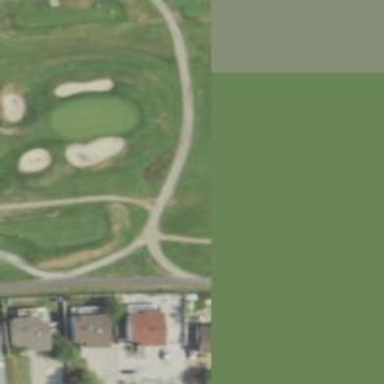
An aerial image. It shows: Pathway for golfing.